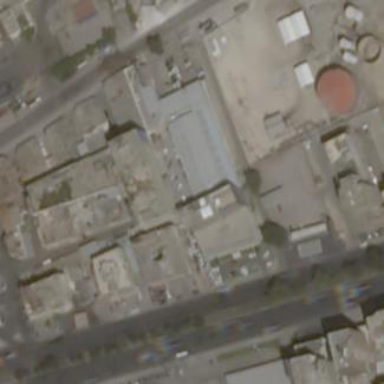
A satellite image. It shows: Industrial building.